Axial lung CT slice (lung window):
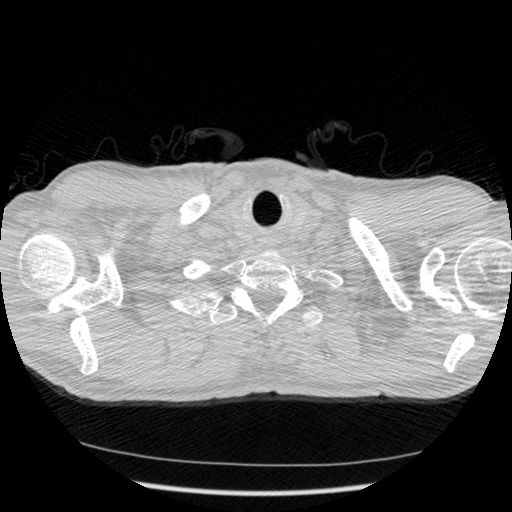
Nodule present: no